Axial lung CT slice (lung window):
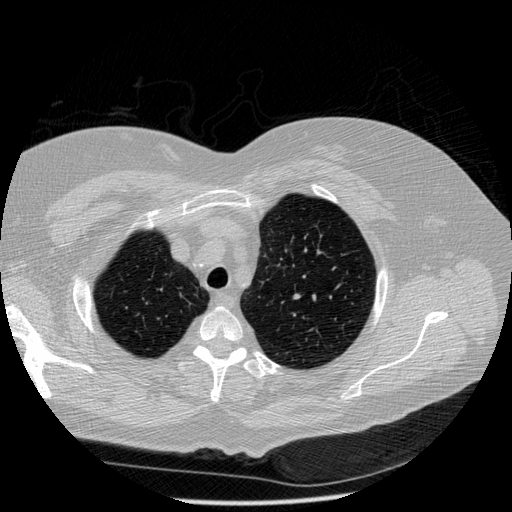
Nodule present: no